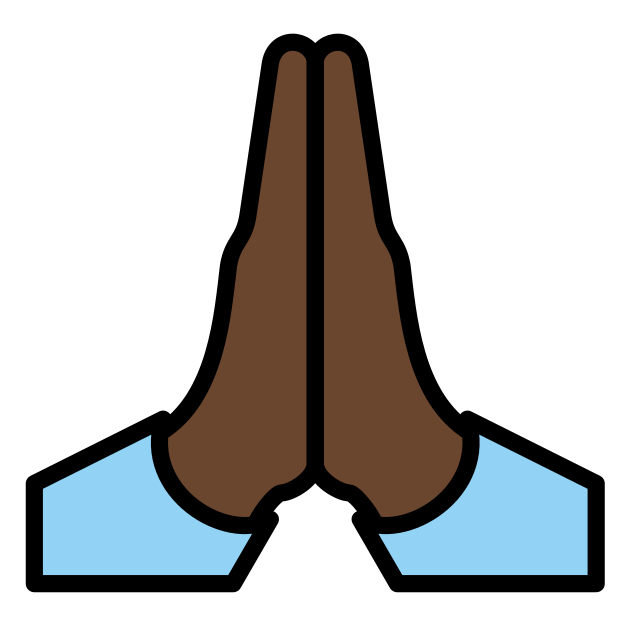
folded hands: dark skin tone